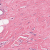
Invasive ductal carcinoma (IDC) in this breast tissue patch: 0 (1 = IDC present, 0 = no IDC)